Question: I have a Google Chart in my application and I have removed the axis lines, however because I am using a background image on my chart for faux axis / grid lines I need to add some padding to the chart image itself.
I found the chma property in the Google Charts documentation, but it didn't seem to work the way I wanted it too.
Take a look at the following chart example:

Notice the space between the graph image and the x axis (the bottom dates) is really tight, like almost overlappying? Is there a way to increase the spacing between the X axis and the chart image? Because I've removed the axis lines so there are just lines for the data showing, but I would also like to add some padding to the left hand side to the move the data lines over a little bit.
Here's the code I am using in my application.
'''
http://chart.apis.google.com/chart?chs=1000x265&cht=lc:nda&chma=0,0,0,0|10,0&chco=ffff00,cc34cc,339900,f17d09&chf=bg,s,65432100&chds=0.5,4.0&chd=t:1.0,3.4,4.0,1.8,2.3,2.9,3.8,1.3|4.0,2.0,2.8,1.4,3.9,3.4,1.0,1.6|3.4,1.3,3.9,1.8,2.2,3.6,1.4,1.6|0.7,1.3,2.6,4.0,3.1,0.5,3.9,1.8&chxt=y,x&chxp=1,0,24.6,49,73.5,97.9&chxs=1,525252,12,0,lt|2,525252,12,0,lt&chx=1,525252,12&chxl=0:|0.5|1.0|1.5|2.0|2.5|3.0|3.5|4.0|1:|0000|0600|1200|1800|2400|
'''
Is this possible and if so, how? Thank you.
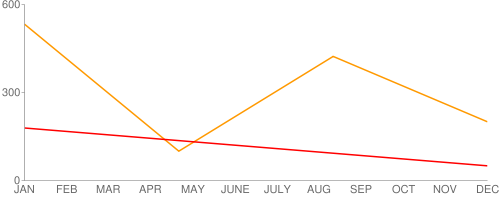
Answer: The example you gave us had no margin defined.
'''
http://chart.apis.google.com/chart?chs=1000x265&cht=lc:nda&chma=50,50,50,50&chco=ffff00,cc34cc,339900,f17d09&chf=bg,s,65432100&chds=0.5,4.0&chd=t:1.0,3.4,4.0,1.8,2.3,2.9,3.8,1.3|4.0,2.0,2.8,1.4,3.9,3.4,1.0,1.6|3.4,1.3,3.9,1.8,2.2,3.6,1.4,1.6|0.7,1.3,2.6,4.0,3.1,0.5,3.9,1.8&chxt=y,x&chxp=1,0,24.6,49,73.5,97.9&chxs=1,525252,12,0,lt|2,525252,12,0,lt&chx=1,525252,12&chxl=0:|0.5|1.0|1.5|2.0|2.5|3.0|3.5|4.0|1:|0000|0600|1200|1800|2400|
'''
I've got rid of the legend padding, and upped the margin to 50 in the example you gave. This margin gives a lot of space around the chart for your image.
Is this what you're looking for.
The "chma" command has two sections. These sections are separated by a pipe symbol. The first section is the margin to the main chart, and the second section is the size of the legend (The bit which says what the different colours are).
'''
chma=0,0,0,0
'''
has no legend sizing and a 0 size margin.
'''
chma=10,10,10,10
'''
has no legend sizing and a margin of 10 units.
'''
chma=0,0,0,0|10,0
'''
has no margin padding, a legend width of 10 and a legend height of 0.
Here's an example of an image with a legend sized 80,20